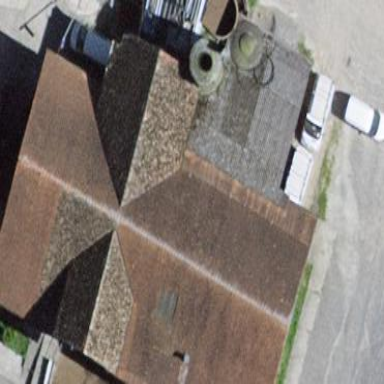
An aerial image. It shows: Barn.